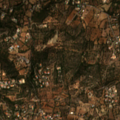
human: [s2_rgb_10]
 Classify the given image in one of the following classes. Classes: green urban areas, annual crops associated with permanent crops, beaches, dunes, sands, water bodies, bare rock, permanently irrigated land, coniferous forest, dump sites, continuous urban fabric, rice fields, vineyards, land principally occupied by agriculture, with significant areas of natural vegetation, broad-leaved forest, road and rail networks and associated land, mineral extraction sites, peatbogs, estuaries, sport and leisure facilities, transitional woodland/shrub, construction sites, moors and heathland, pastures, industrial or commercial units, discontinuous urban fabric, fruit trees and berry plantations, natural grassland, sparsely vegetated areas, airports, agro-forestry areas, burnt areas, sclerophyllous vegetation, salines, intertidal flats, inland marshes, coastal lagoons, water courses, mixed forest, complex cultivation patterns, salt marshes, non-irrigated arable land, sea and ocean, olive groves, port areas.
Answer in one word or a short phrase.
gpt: olive groves, annual crops associated with permanent crops, land principally occupied by agriculture, with significant areas of natural vegetation, sclerophyllous vegetation